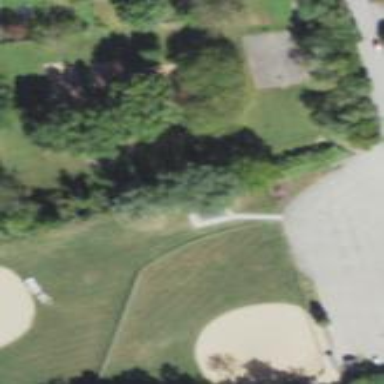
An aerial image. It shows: Baseball pitch for leisure land.